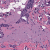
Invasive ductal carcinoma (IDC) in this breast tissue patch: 1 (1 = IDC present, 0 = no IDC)